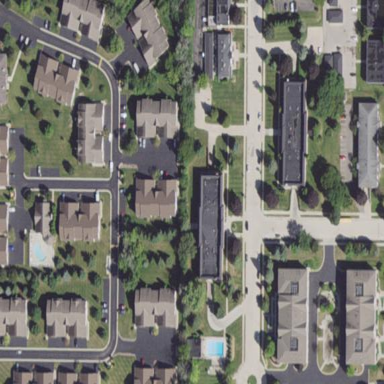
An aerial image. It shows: Condominium within residential area.